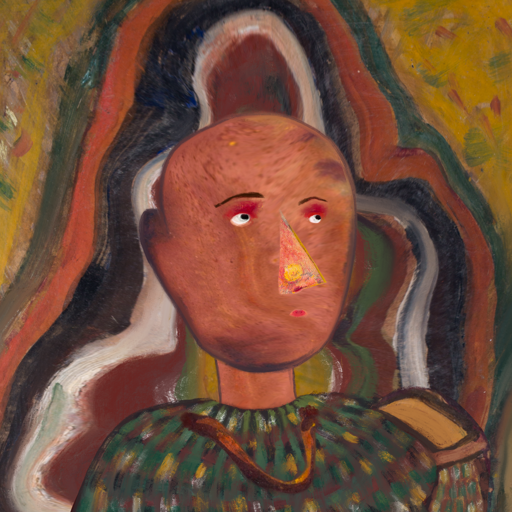
Background: AfterRaid, Head And Neck Side: Mother_And_Son_Mother, Face Side: Irani, Bust: After_Raid, Hair Side: Blank, Head Accessory: Blank, Second Necklace: Comrade, Necklace: Blank, Baby: Blank